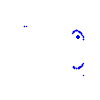
Particle: proton